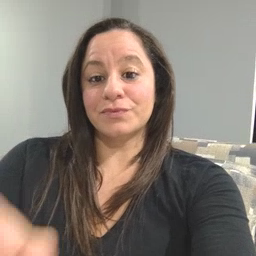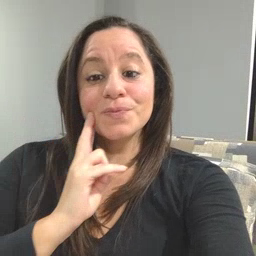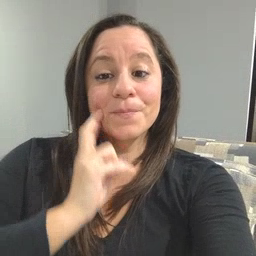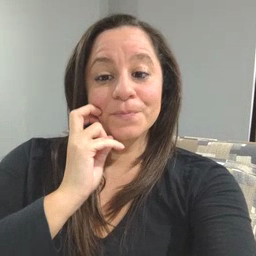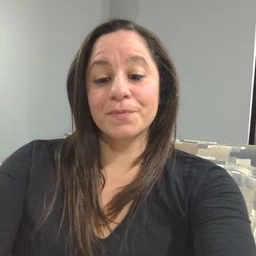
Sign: gum